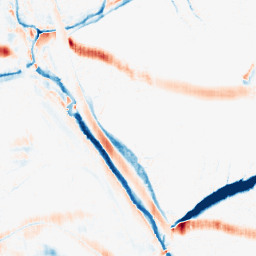
Category: morphological
Decomposition family: morphological_ellipse
Decomposition parameters: operation: average
width: 20
height: 5
Upsampling method: sinc_blackman
Upsampling parameters: scale: 2
kernel_size: 4
Upsampling scale: 2